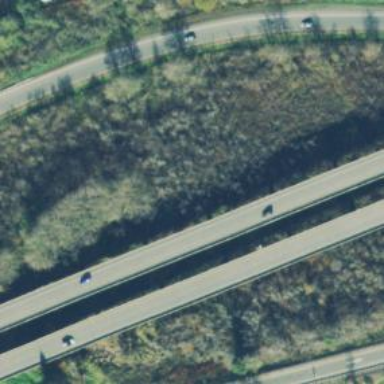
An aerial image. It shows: Bridge on trunk expressway.